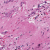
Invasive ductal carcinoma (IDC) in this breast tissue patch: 1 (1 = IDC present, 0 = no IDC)